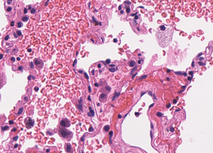
Tumor epithelial tissue: no
Tumor-associated stroma tissue: no
Normal tissue: yes